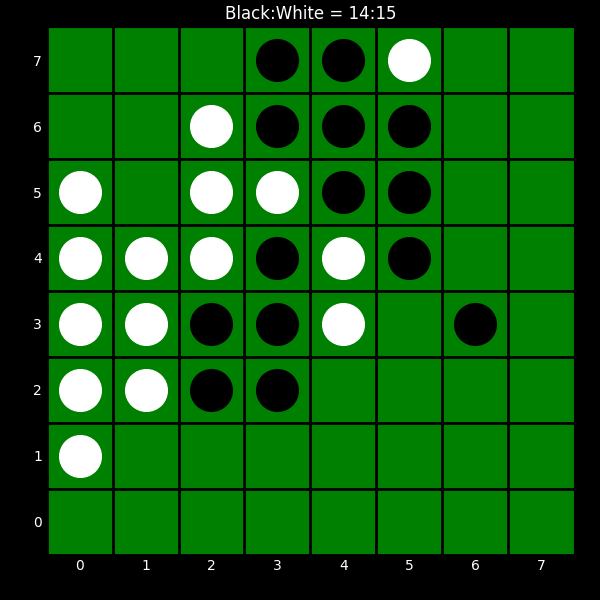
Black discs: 14
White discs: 15